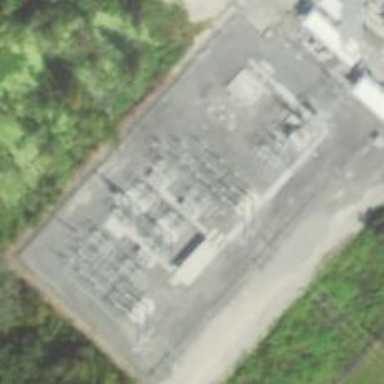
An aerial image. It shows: Switch used for power control.